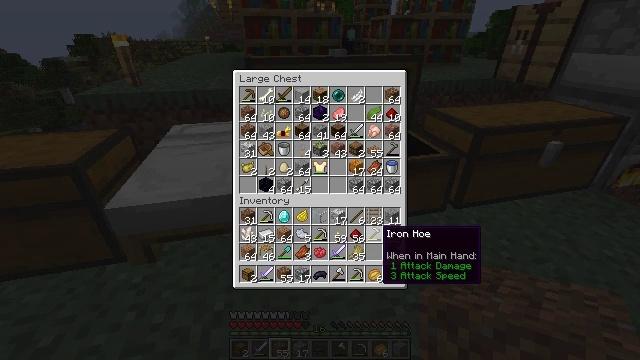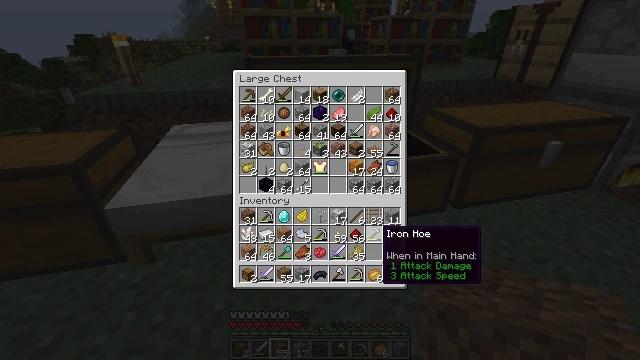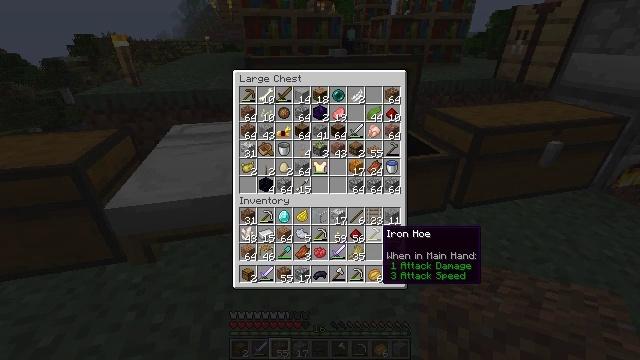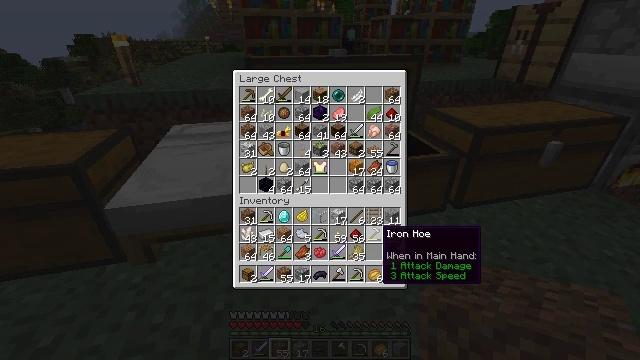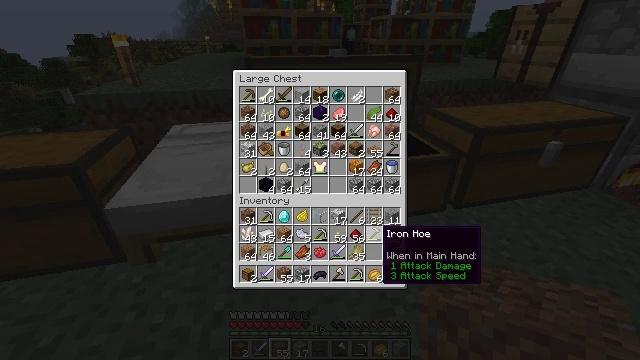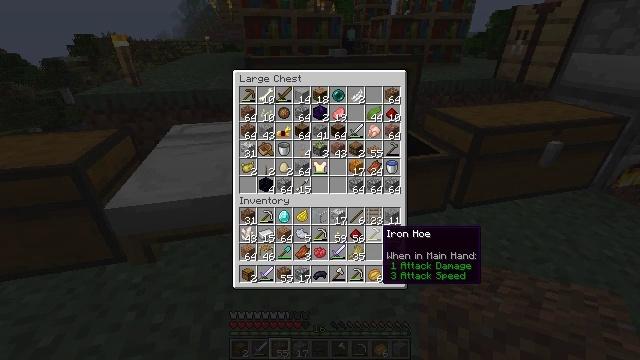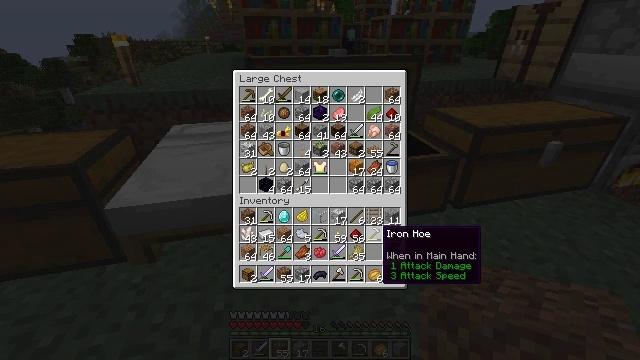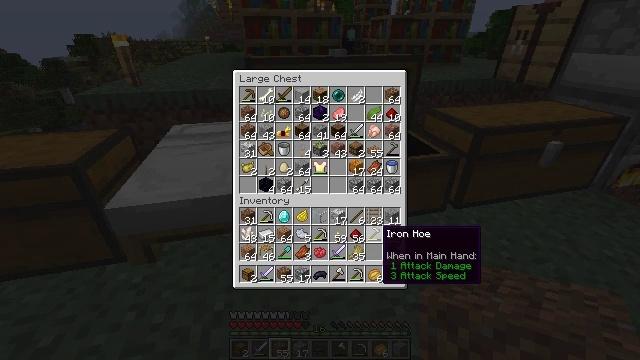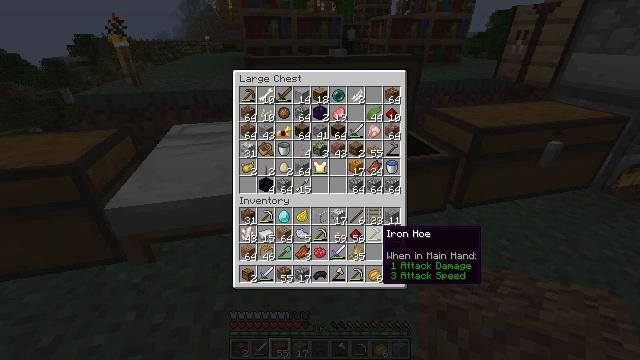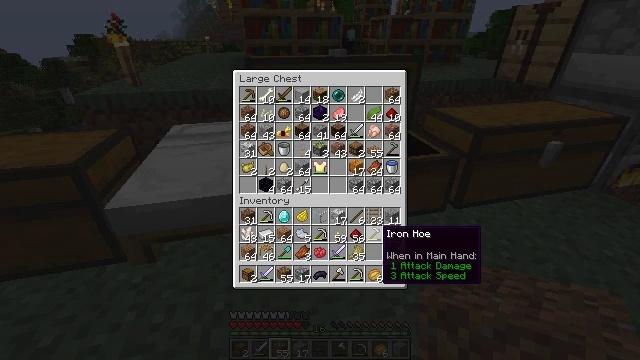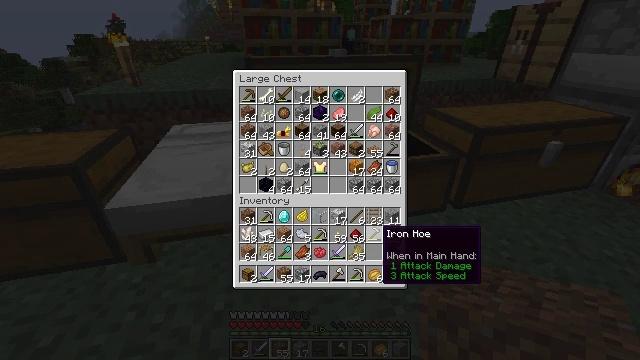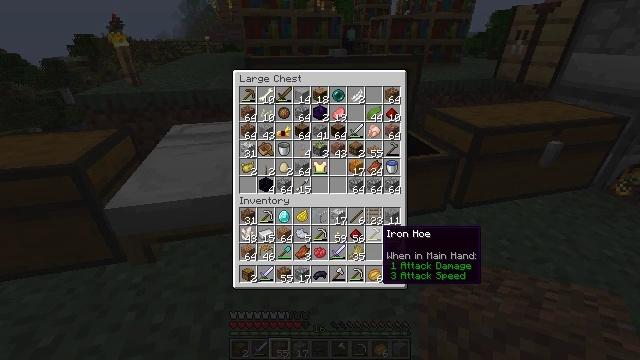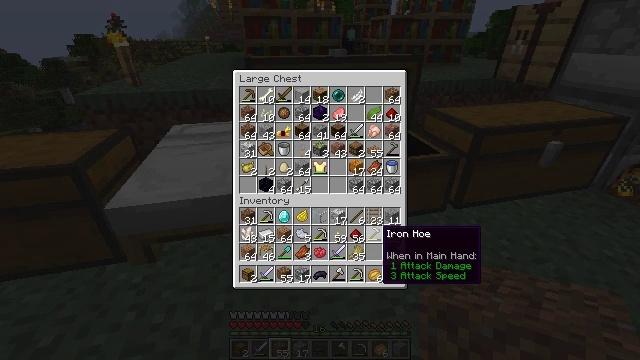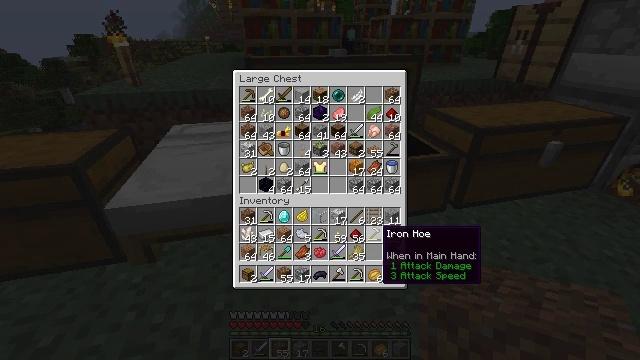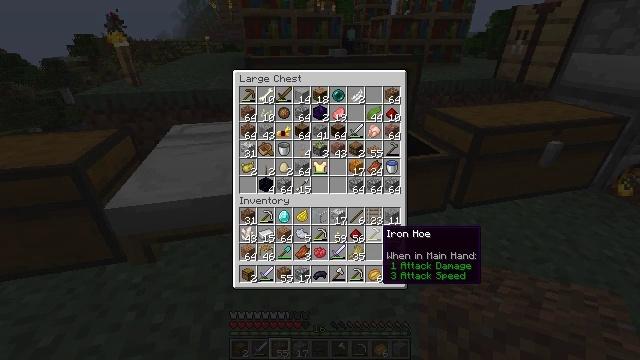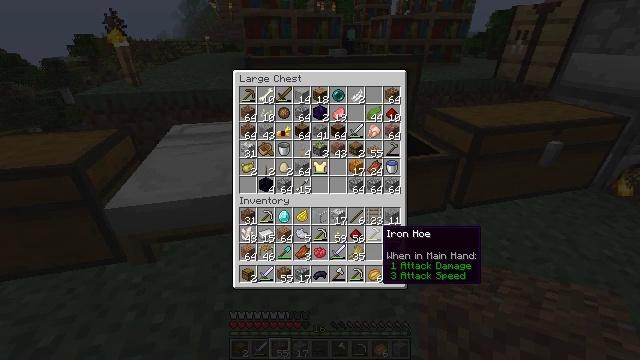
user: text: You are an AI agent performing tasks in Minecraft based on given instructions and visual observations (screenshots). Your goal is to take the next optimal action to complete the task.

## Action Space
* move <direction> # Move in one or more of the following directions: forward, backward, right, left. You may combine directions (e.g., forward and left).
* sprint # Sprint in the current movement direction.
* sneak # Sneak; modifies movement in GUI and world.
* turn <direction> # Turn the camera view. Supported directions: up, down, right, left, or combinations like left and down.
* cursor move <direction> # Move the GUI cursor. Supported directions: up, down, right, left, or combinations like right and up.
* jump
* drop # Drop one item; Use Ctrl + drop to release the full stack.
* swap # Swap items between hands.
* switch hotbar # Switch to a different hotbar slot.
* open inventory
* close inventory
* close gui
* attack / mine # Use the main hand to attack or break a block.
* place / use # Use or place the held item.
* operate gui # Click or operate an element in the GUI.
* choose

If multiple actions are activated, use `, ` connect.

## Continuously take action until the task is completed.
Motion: motion action
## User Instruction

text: Open the crafting table to craft a jungle trapdoor.
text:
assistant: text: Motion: no_op
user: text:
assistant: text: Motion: no_op
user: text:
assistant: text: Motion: no_op
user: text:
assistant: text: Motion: no_op
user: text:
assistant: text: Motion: no_op
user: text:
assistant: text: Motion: no_op
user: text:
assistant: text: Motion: no_op
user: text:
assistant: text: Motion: no_op
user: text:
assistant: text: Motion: no_op
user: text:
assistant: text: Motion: no_op
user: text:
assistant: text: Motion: no_op
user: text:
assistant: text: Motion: no_op
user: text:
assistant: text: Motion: no_op
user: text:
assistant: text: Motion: no_op
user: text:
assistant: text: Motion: no_op
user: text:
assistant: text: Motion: no_op
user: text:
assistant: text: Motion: no_op
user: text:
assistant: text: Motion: no_op
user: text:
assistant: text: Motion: no_op
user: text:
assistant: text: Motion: no_op
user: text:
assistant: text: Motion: no_op
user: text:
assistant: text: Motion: no_op
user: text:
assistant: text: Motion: no_op
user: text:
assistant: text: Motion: no_op
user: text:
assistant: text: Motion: no_op
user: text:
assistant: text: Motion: no_op
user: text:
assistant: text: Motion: no_op
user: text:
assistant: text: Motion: no_op
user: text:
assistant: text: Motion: no_op
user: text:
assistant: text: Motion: no_op